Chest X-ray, PA view. Patient: 59 years old, sex F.
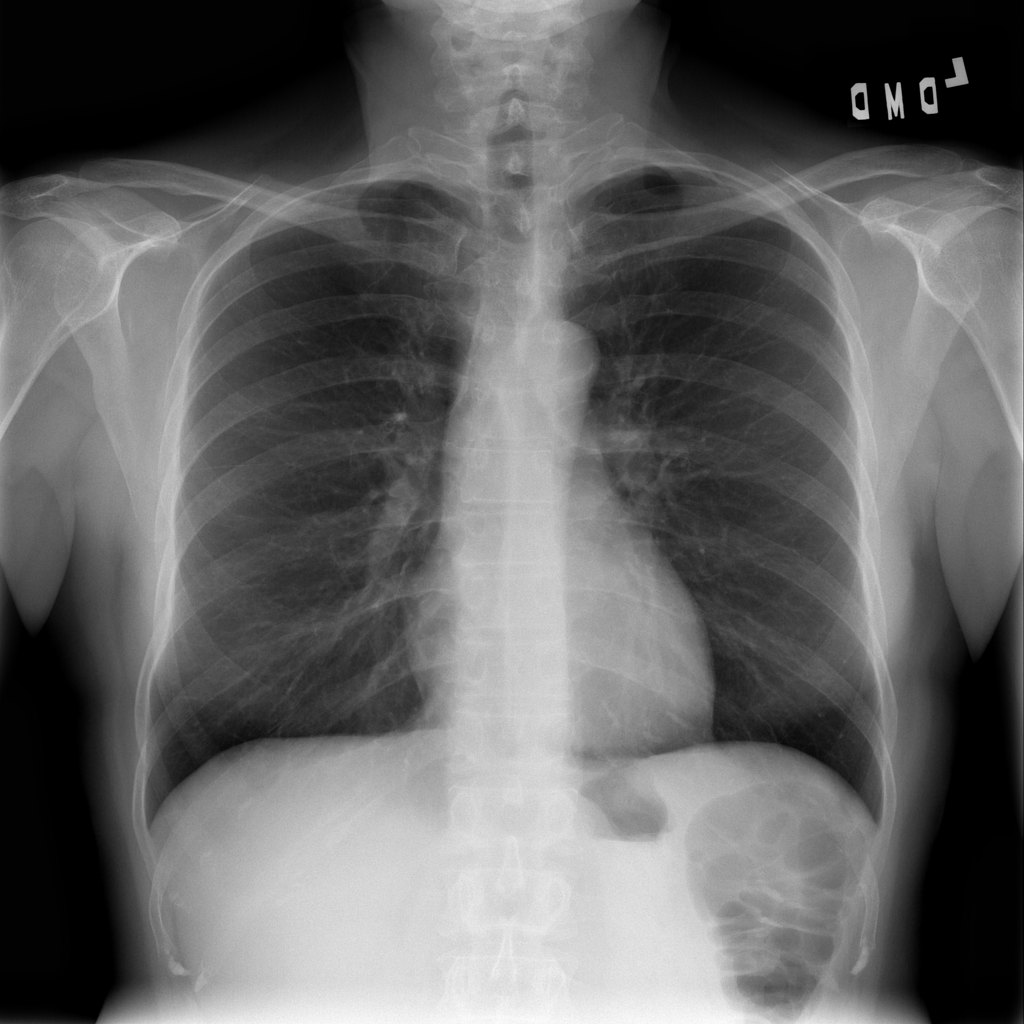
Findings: No Finding